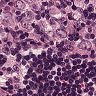
Metastatic tissue present: yes